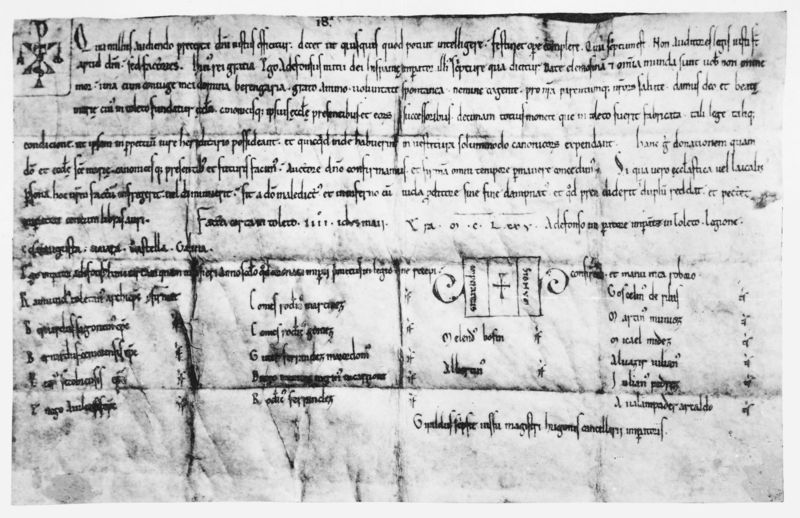
Titel: Urkunde 1137 V 12 von Geraldus
Künstler: Geraldus
Institution: Madrid, AHN, Fondo Toledo, Catedral, leg. 1954, arm. 44, t.2 (vitrina, no 101)
Schlagwörter: weiß, schwarz, skizze, zeichen, alt, falten, signatur, norden, kirche, blatt, schrift, papier, spalten, papst, gefaltet, foto, kreuz, seite, text, buchstabe, stempel, tinte, flecken, pergament, wappen, brief, mittelalter, plan, schriftstück, siegel, urkunde, typografie, altdeutsch, englisch, handschrift, wort, dokument, tabelle, legende, latein, mathematik, faltung, knicke, katholisch, sätze, satz, manuskript, aufzählung, verwaschen, p, urkund